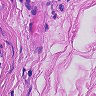
Metastatic tissue present: no